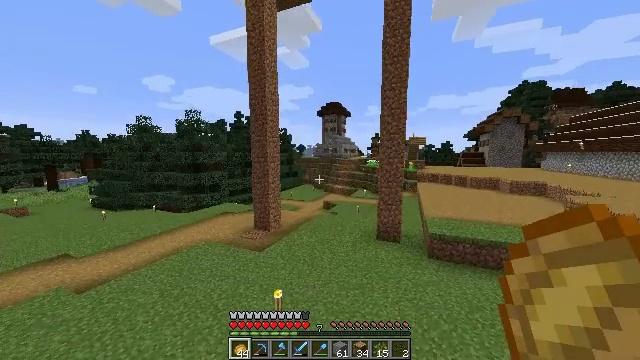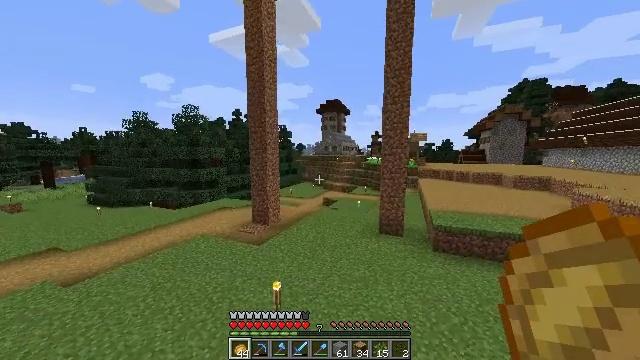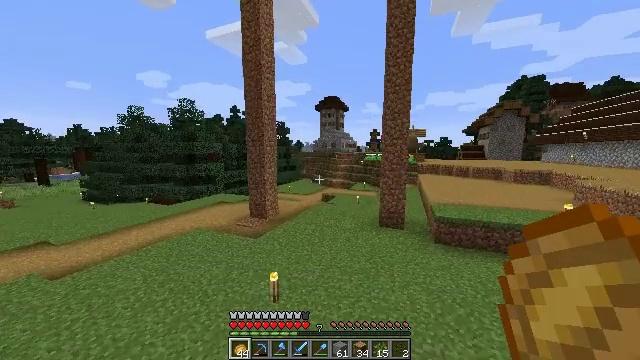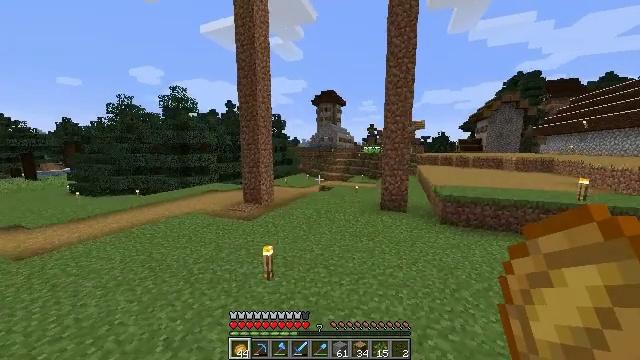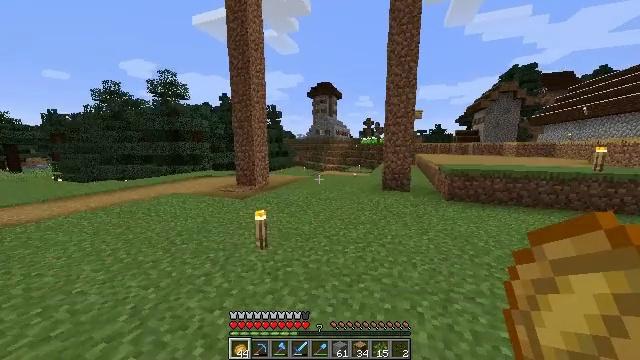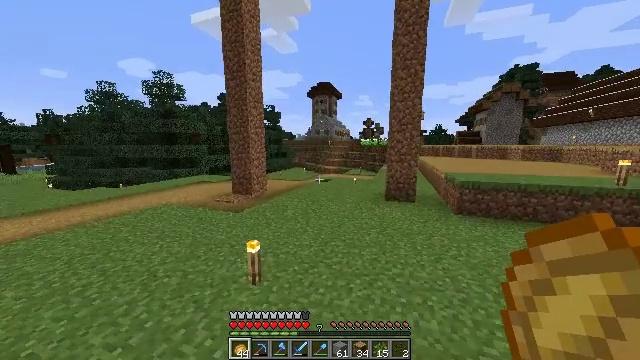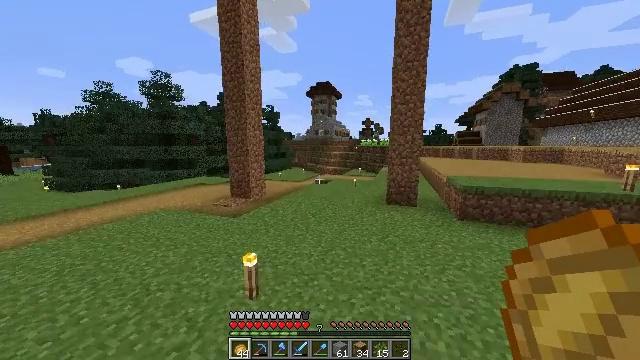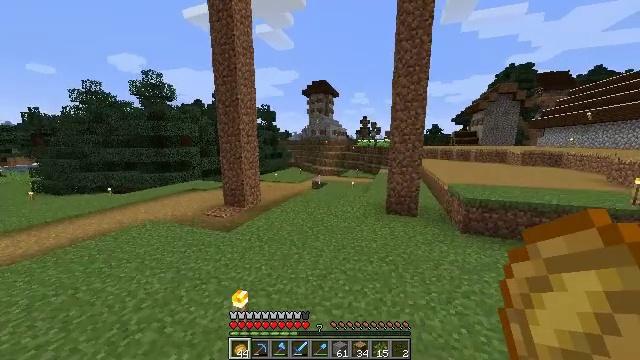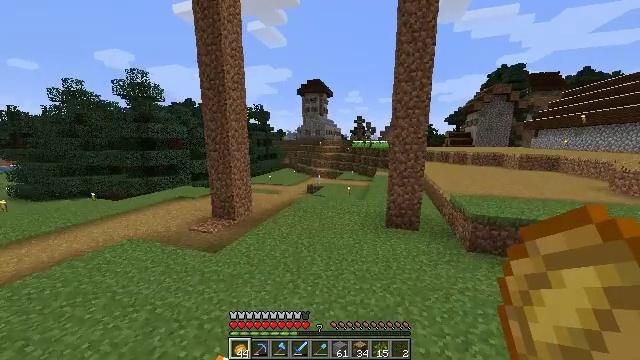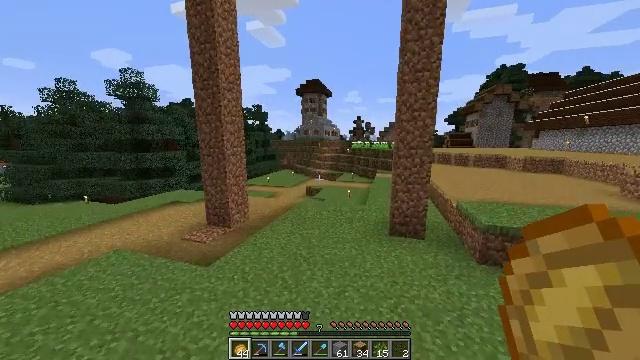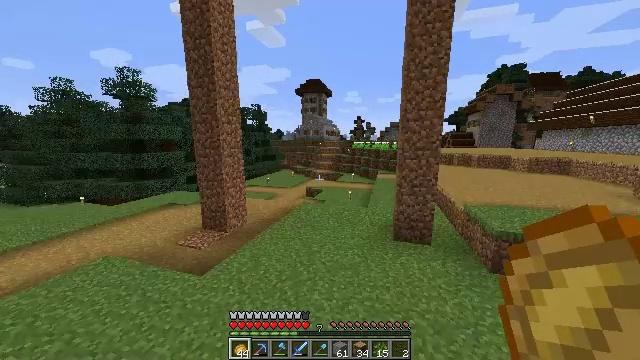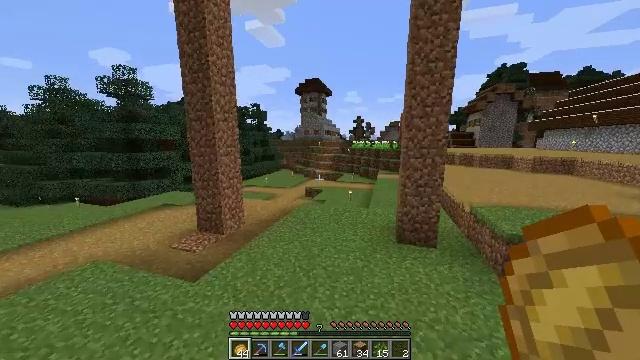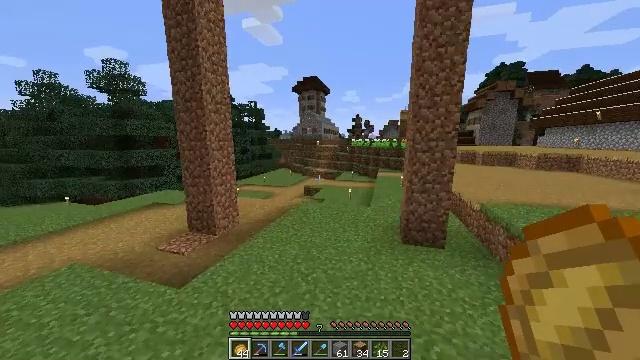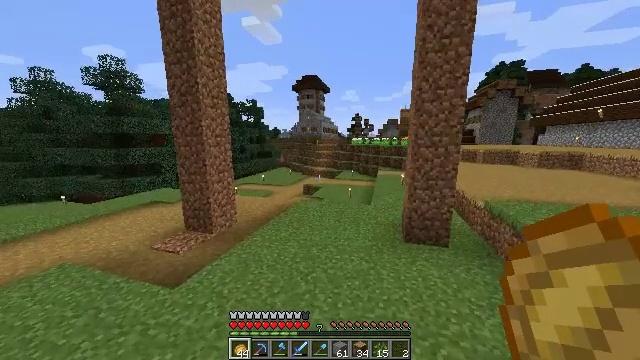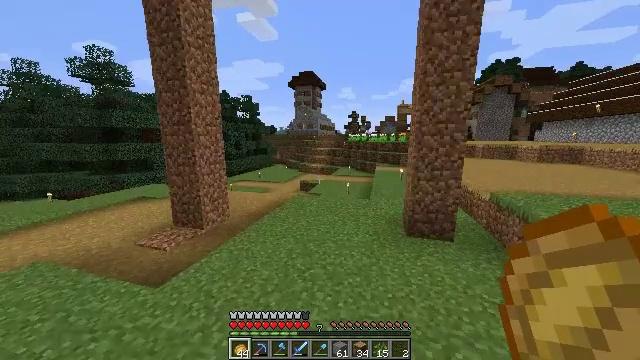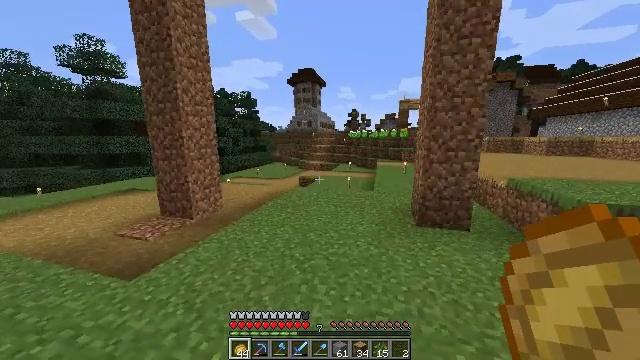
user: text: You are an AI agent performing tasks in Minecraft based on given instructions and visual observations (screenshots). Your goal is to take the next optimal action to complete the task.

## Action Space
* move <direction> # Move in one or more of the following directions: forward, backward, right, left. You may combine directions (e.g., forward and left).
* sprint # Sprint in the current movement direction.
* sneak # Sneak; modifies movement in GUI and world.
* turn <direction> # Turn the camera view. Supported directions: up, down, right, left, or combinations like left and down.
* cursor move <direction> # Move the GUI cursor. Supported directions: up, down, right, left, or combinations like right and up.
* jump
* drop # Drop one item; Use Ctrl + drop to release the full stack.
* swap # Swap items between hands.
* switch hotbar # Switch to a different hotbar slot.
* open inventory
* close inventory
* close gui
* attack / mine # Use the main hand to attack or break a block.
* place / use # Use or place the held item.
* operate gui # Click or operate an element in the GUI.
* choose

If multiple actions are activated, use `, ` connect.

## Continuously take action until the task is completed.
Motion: motion action
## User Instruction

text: Recover the brewing stand by mining it.
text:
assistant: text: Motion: move forward, jump
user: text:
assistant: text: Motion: move forward, sprint, jump
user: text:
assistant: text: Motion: move forward, sprint, jump
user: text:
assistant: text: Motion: move forward, sprint, turn right, jump
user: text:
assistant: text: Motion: move forward, sprint, jump
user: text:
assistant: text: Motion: move forward, jump
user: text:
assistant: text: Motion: move forward, jump
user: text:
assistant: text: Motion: move forward, turn right, jump
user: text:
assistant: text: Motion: move forward, jump
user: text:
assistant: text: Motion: move forward, jump
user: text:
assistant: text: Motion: move forward, jump
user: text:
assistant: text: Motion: move forward, jump
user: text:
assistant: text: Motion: move forward, jump
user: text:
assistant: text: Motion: move forward, sprint, jump
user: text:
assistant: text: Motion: move forward, sprint, jump
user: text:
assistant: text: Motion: move forward, sprint, jump
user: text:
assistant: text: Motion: move forward, sprint, jump
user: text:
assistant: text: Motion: move forward, jump
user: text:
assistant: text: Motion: move forward, jump
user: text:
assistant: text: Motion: move forward, jump
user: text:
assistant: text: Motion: move forward, turn right, jump
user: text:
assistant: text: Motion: move forward, turn right, jump
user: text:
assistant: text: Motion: move forward, jump
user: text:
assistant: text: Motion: move forward, jump
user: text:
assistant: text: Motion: move forward, jump
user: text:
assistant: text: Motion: move forward, jump
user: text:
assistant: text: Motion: move forward, jump
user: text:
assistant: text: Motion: move forward, jump
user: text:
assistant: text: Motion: move forward, sprint, jump
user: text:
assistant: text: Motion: move forward, sprint, jump